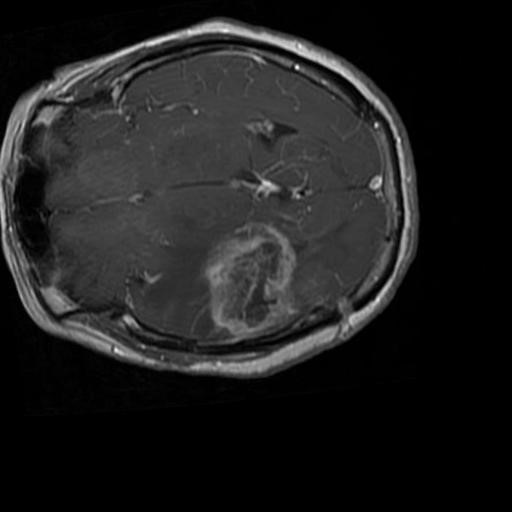
Label: brain_glioma